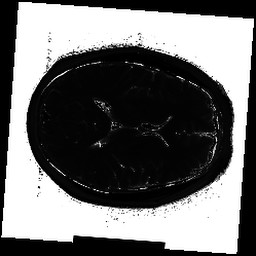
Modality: T2map
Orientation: axial
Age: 38
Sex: male
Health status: ill